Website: walmart
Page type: customer-info-address
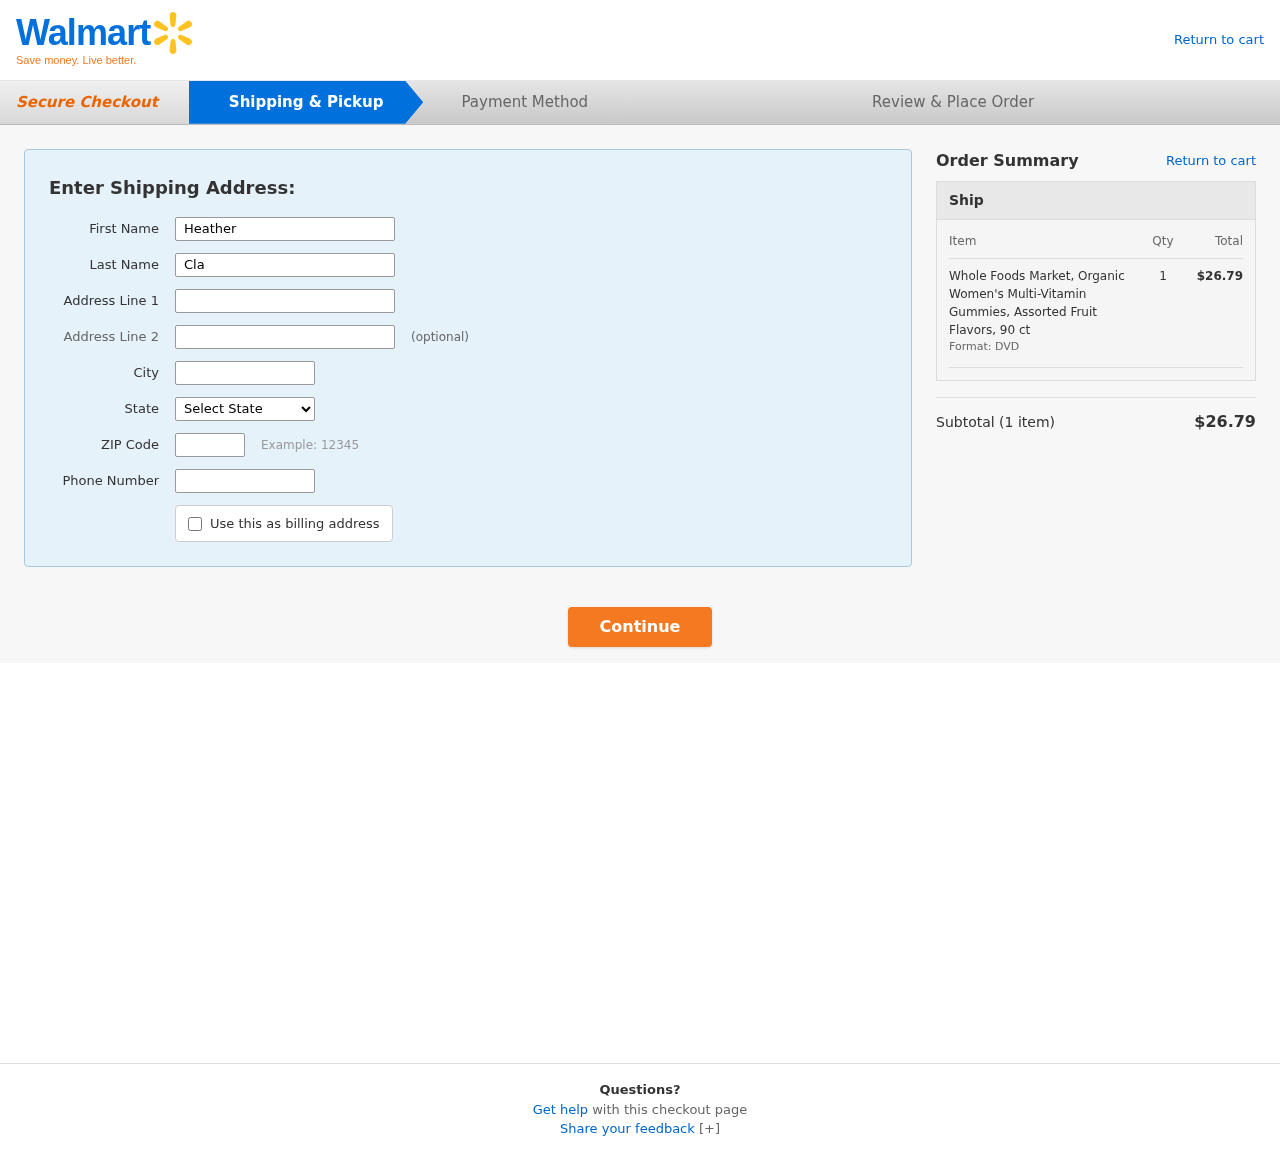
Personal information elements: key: PII_CITY
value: Melanieview
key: PII_FIRSTNAME
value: Heather
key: PII_LASTNAME
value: Clark
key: PII_PHONE
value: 3257539091
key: PII_POSTCODE
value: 44570
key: PII_STATE
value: South Carolina
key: PII_STREET
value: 189 Desiree Spur Suite 940
Product elements: key: PRODUCT1_NAME
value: Whole Foods Market, Organic Women's Multi-Vitamin Gummies, Assorted Fruit Flavors, 90 ct
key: PRODUCT1_QUANTITY
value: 1
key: PRODUCT1_LINE_TOTAL
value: $26.79
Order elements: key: ORDER_NUM_ITEMS
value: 1
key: ORDER_SUBTOTAL
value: $26.79